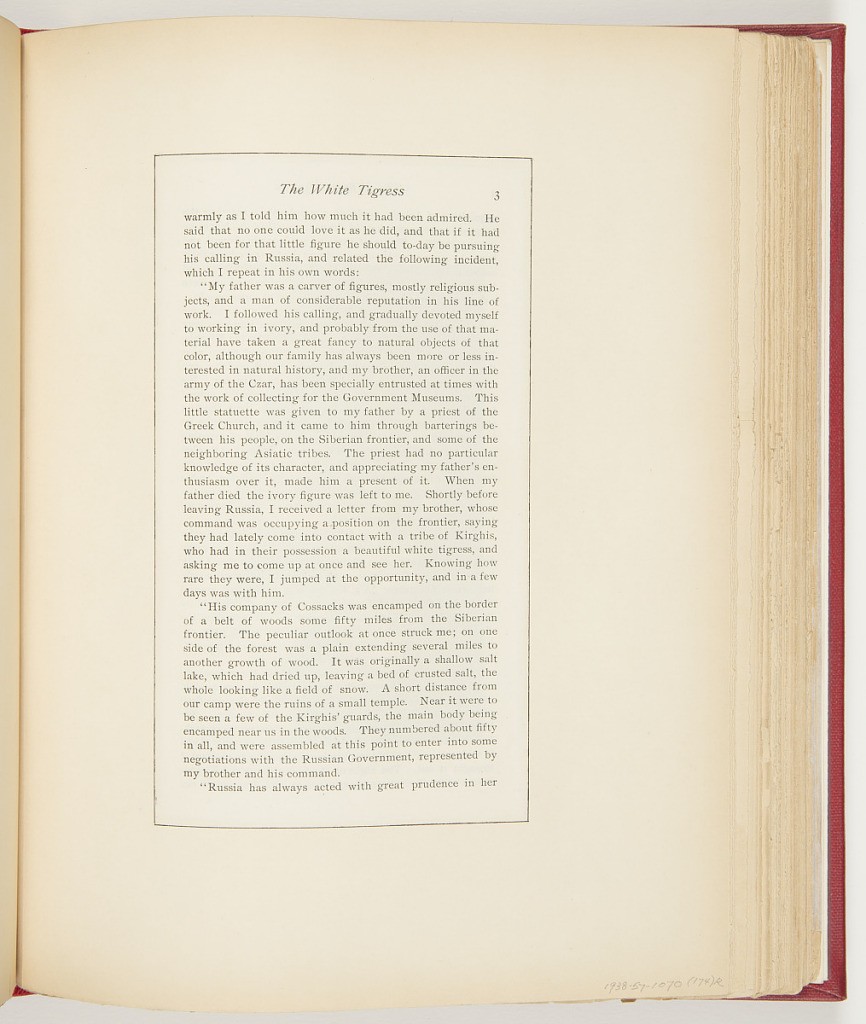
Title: Excerpt from The White Tigress from Illustrations for Short Stories: A Magazine of Fact and Fiction (XIX, No. 1, May 1895, p. 3, 4)
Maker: Frederick Stuart Church, American, 1842–1924
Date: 1895
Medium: Printed in black ink on paper
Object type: Ephemera
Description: Short story of a man meeting a Russian ivory carver who then tells the story of the inspiration and creation of a sculpture the narrator was interested in.